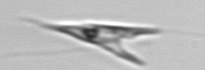
Label: Chrysochromulina_lanceolata